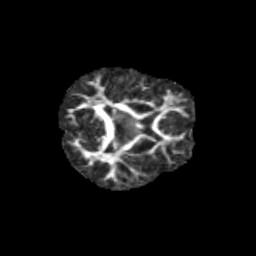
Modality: FA
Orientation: axial
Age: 9
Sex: female
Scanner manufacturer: siemens
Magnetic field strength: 3 T
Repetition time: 3.8 s
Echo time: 0.07 s